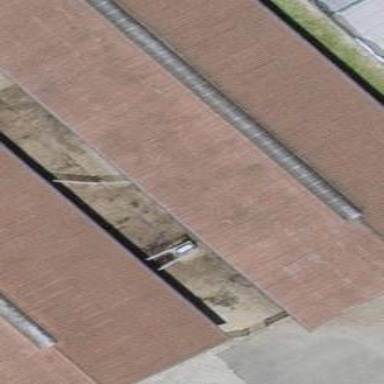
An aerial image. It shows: Barn.